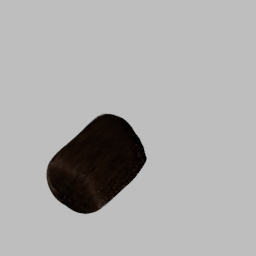
Label: people